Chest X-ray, PA view. Patient: 52 years old, sex M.
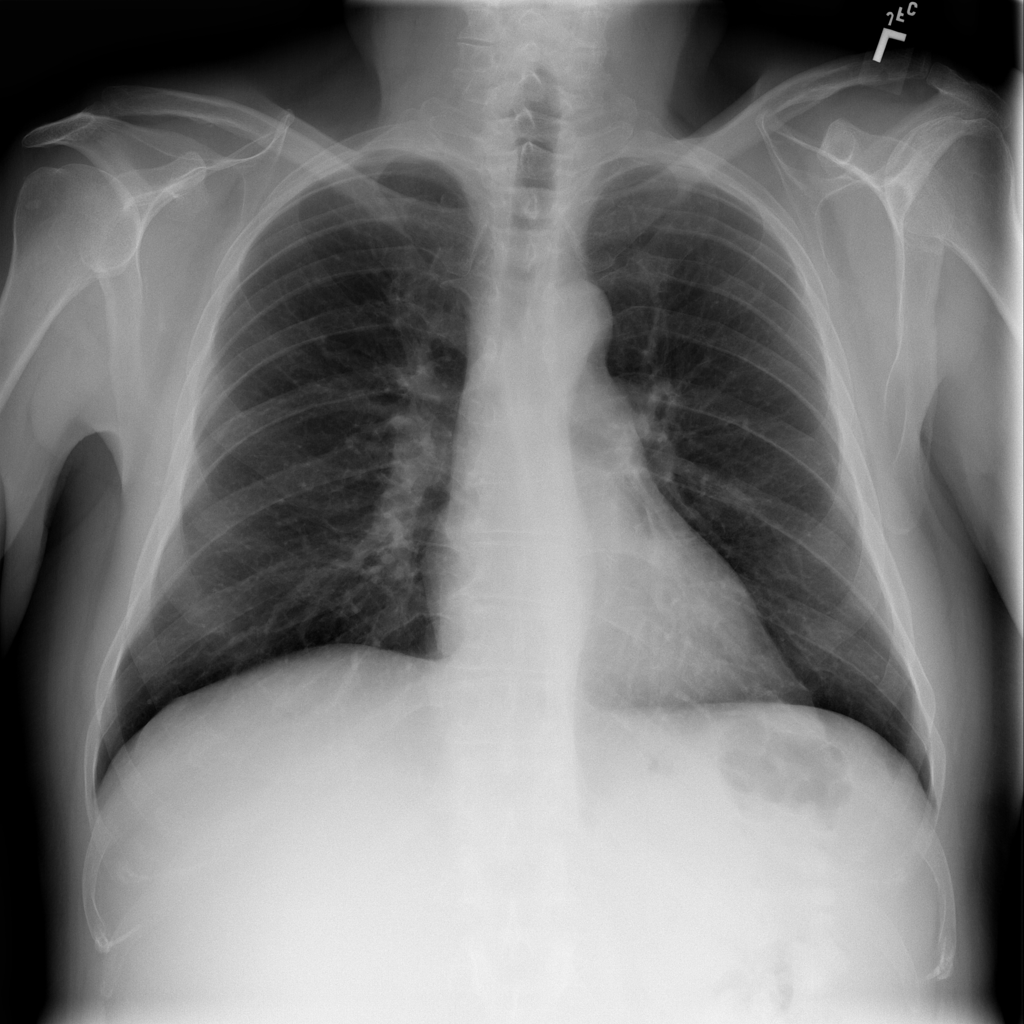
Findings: No Finding